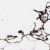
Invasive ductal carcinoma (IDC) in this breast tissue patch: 0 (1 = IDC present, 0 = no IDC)